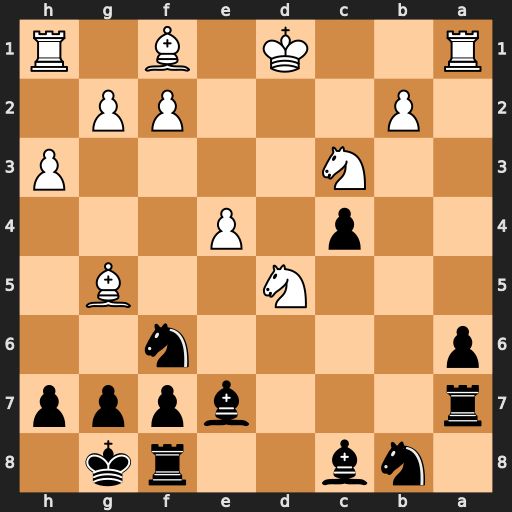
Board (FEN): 1nb2rk1/r3bppp/p4n2/3N2B1/2p1P3/2N4P/1P3PP1/R2K1B1R
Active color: b
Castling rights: -
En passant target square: -
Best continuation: Nxd5 Nxd5 Bxg5